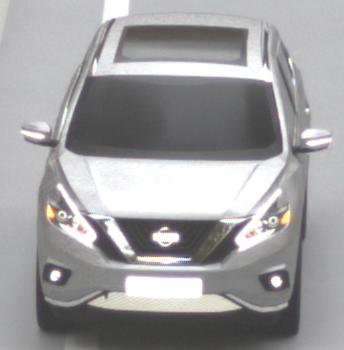
Make: Nissan
Model: Murano
Detailed model: Gen. 3 Z52
Model produced from: 2015
Doors: 5
Color: white
Road condition: dry road
Daytime: morning or afternoon
Contrast: low contrast